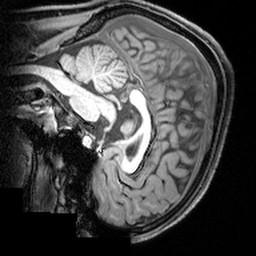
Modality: T1w
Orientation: sagittal
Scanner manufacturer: siemens
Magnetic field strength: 3 T
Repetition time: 1.9 s
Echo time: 0.00397 s